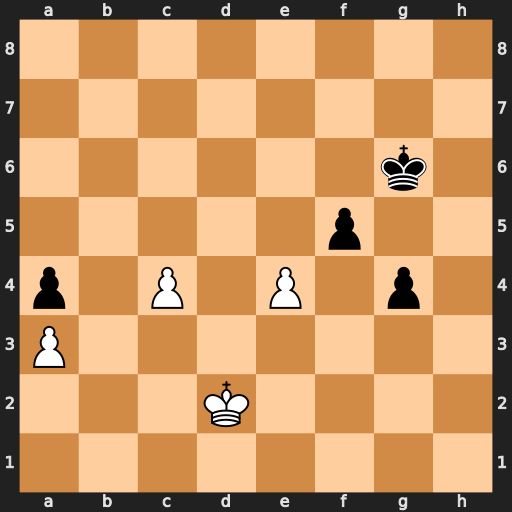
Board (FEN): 8/8/6k1/5p2/p1P1P1p1/P7/3K4/8
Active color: w
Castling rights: -
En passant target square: -
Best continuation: c5 f4 c6